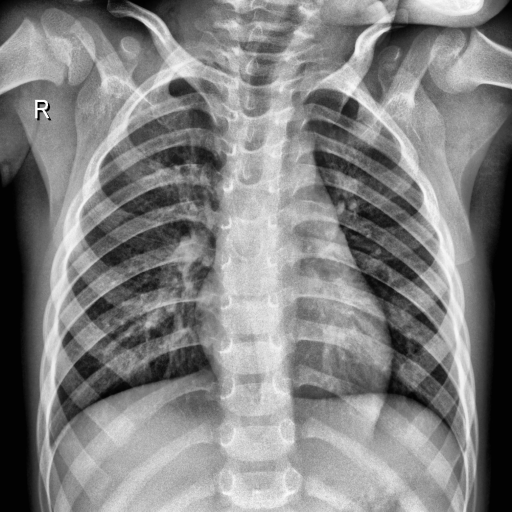
Finding: NORMAL